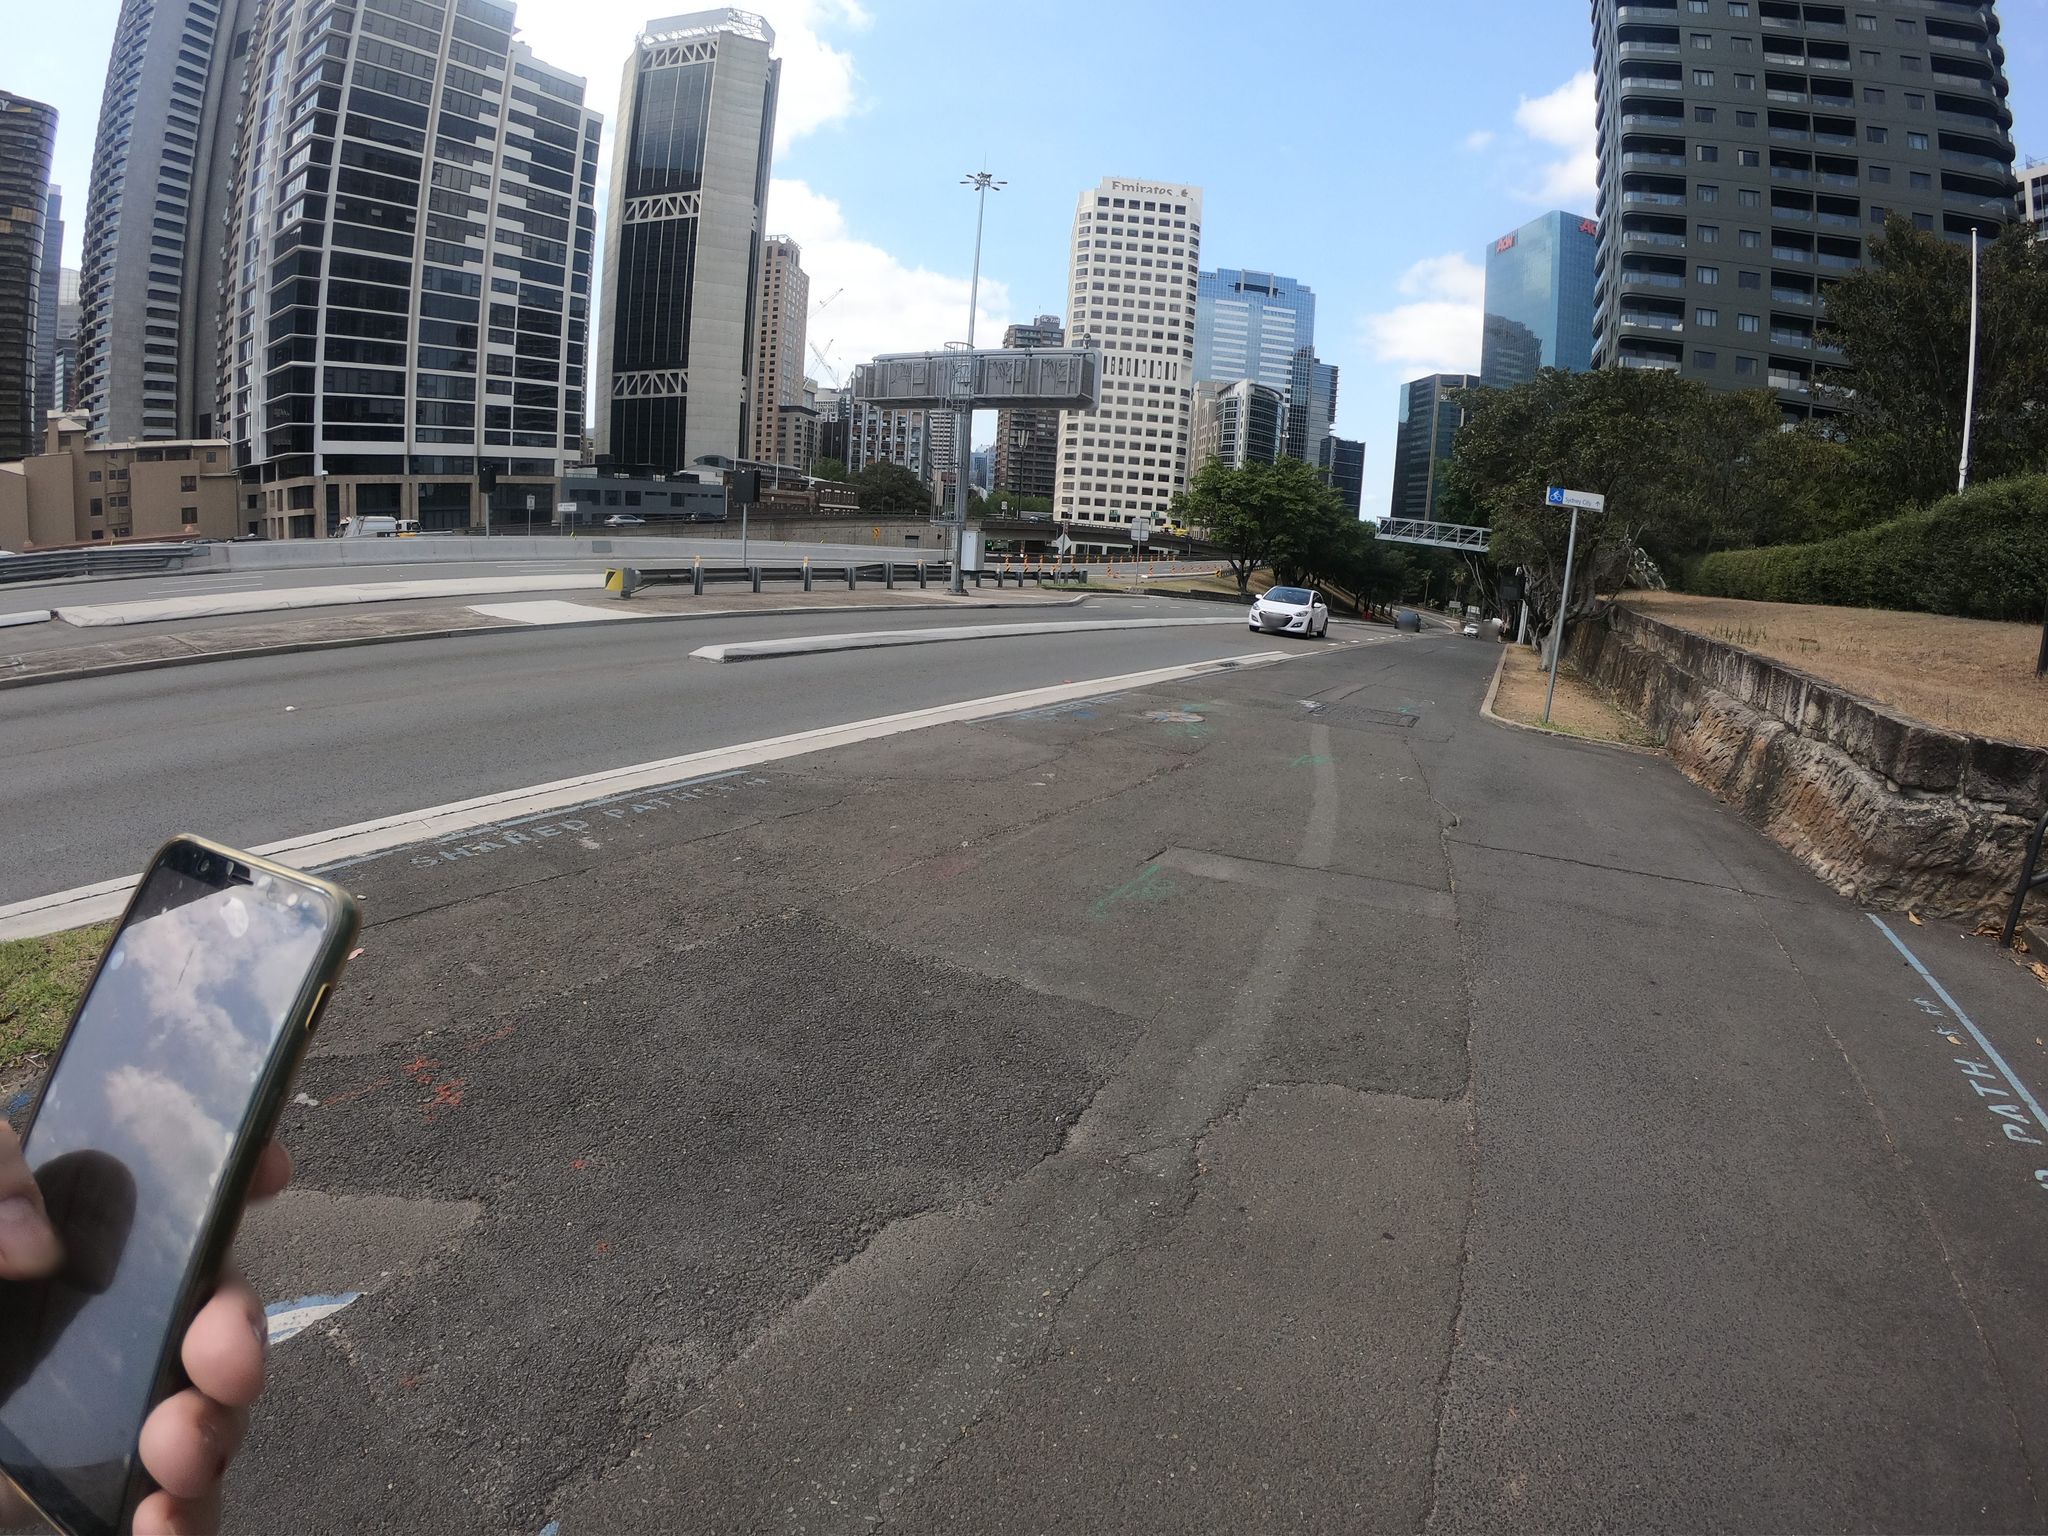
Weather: clear
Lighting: day
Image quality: good
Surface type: cycling surface
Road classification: cycleway, unclassified
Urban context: urban centre
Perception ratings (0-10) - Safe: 3.93, Lively: 6.33, Beautiful: 6.12, Boring: 3.56, Depressing: 8.23, Wealthy: 5.57